Interaction volume radius: 10 \u00c5
Interaction volume height: 30 \u00c5
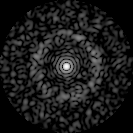
Disorder parameter: 0.8277